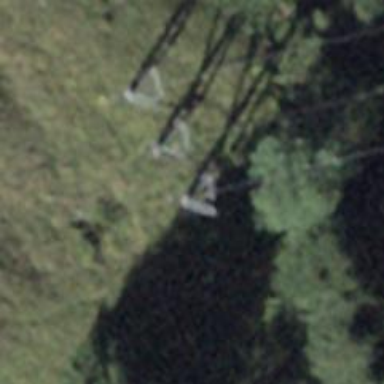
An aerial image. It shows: Minor power line.